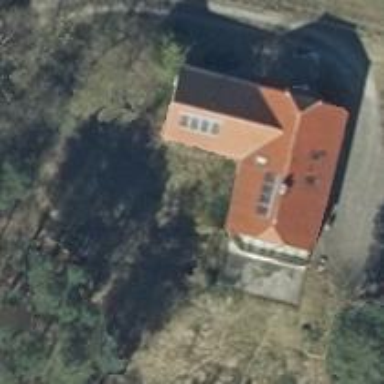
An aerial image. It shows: Guest house for tourism purposes.